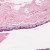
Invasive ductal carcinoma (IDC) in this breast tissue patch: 0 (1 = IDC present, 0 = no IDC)